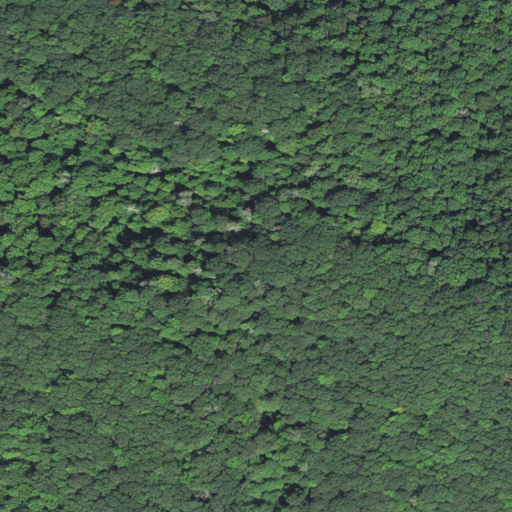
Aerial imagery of ridge(s) in West Virginia named Beech Pen Ridge containing deciduous forest and mixed forest